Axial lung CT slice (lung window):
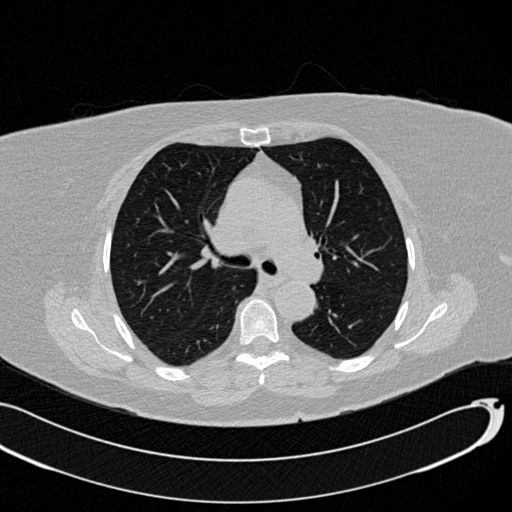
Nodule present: no